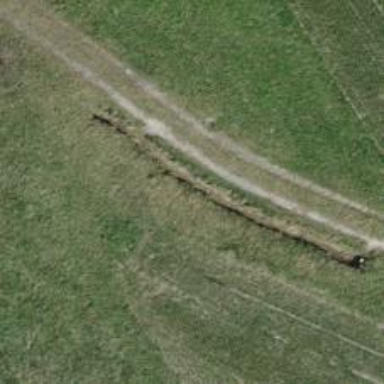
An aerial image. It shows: Ditch serving as waterway.